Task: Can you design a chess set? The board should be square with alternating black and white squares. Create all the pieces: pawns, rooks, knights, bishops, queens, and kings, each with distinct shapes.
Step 5087:
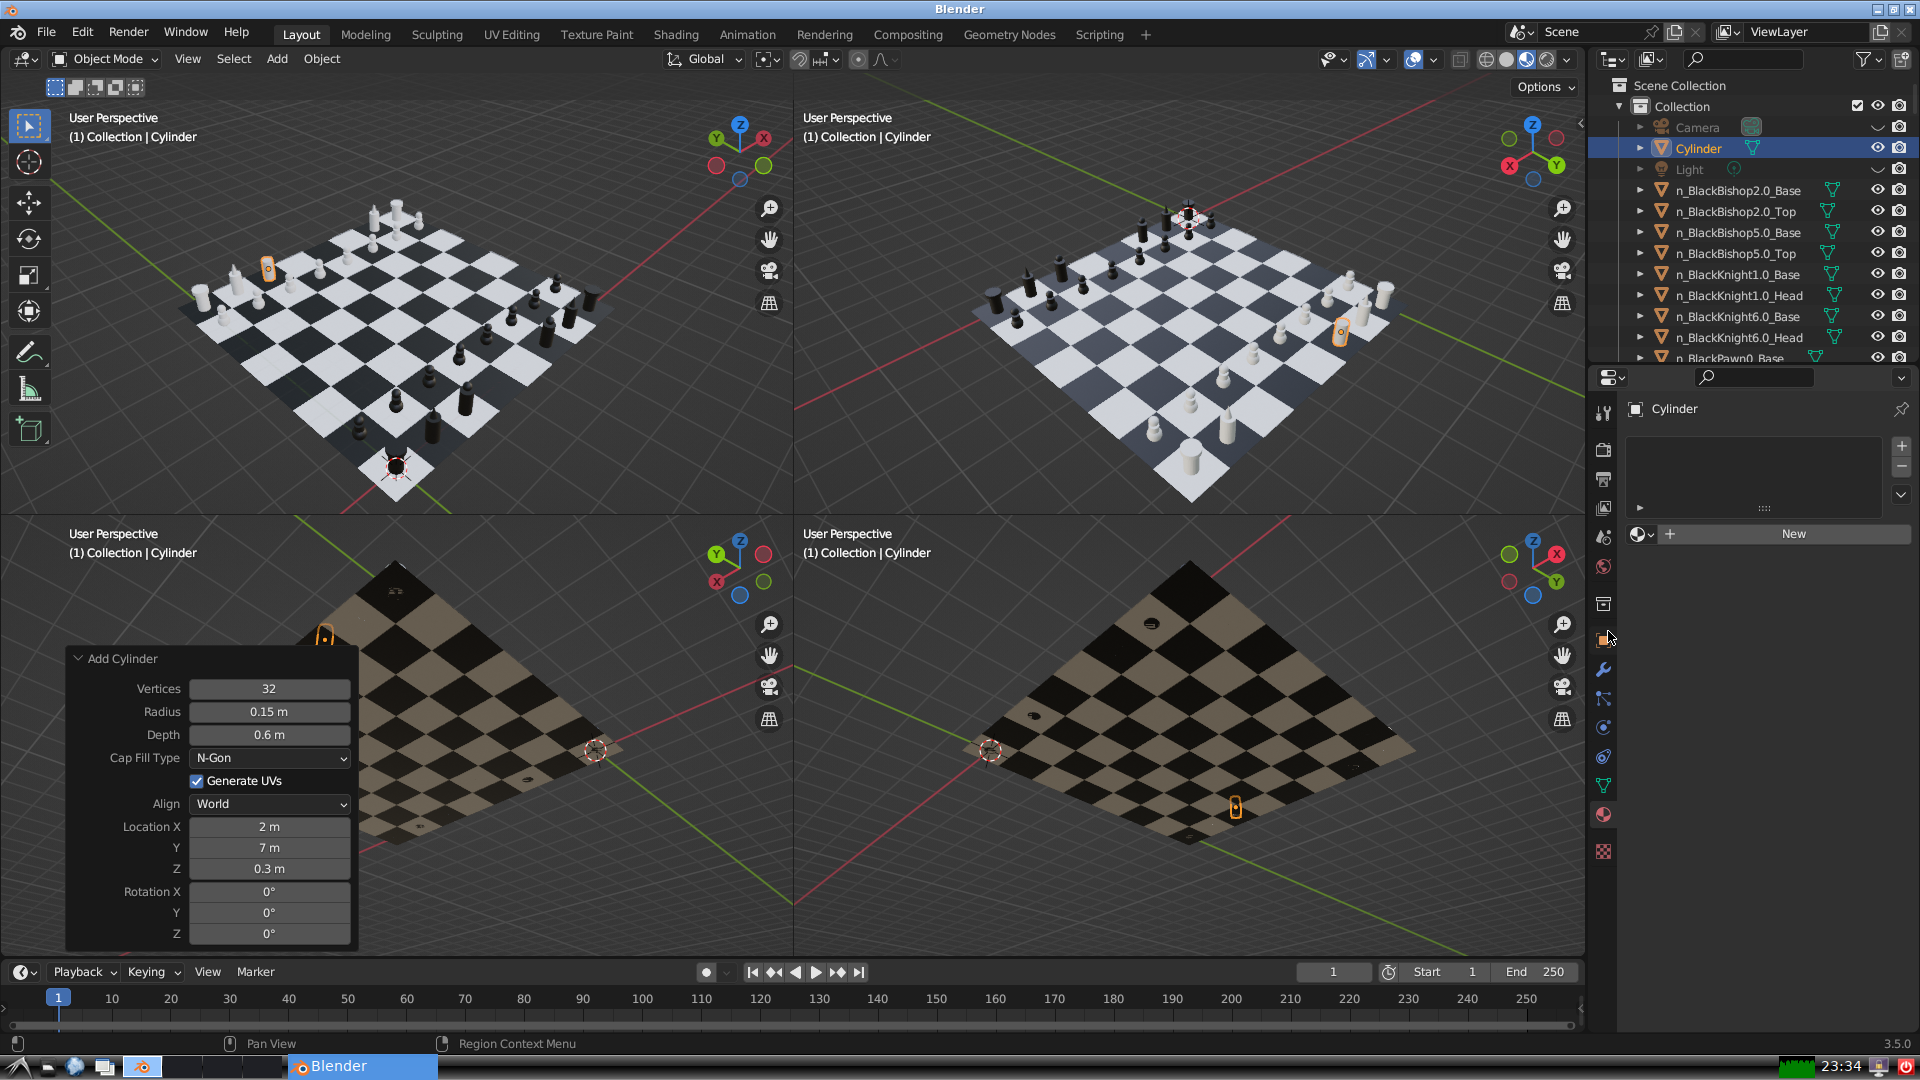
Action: click: no